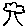
Label: tree